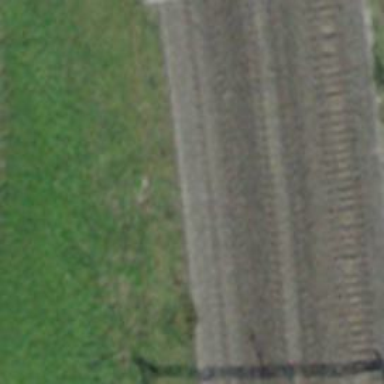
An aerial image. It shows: Retaining wall.